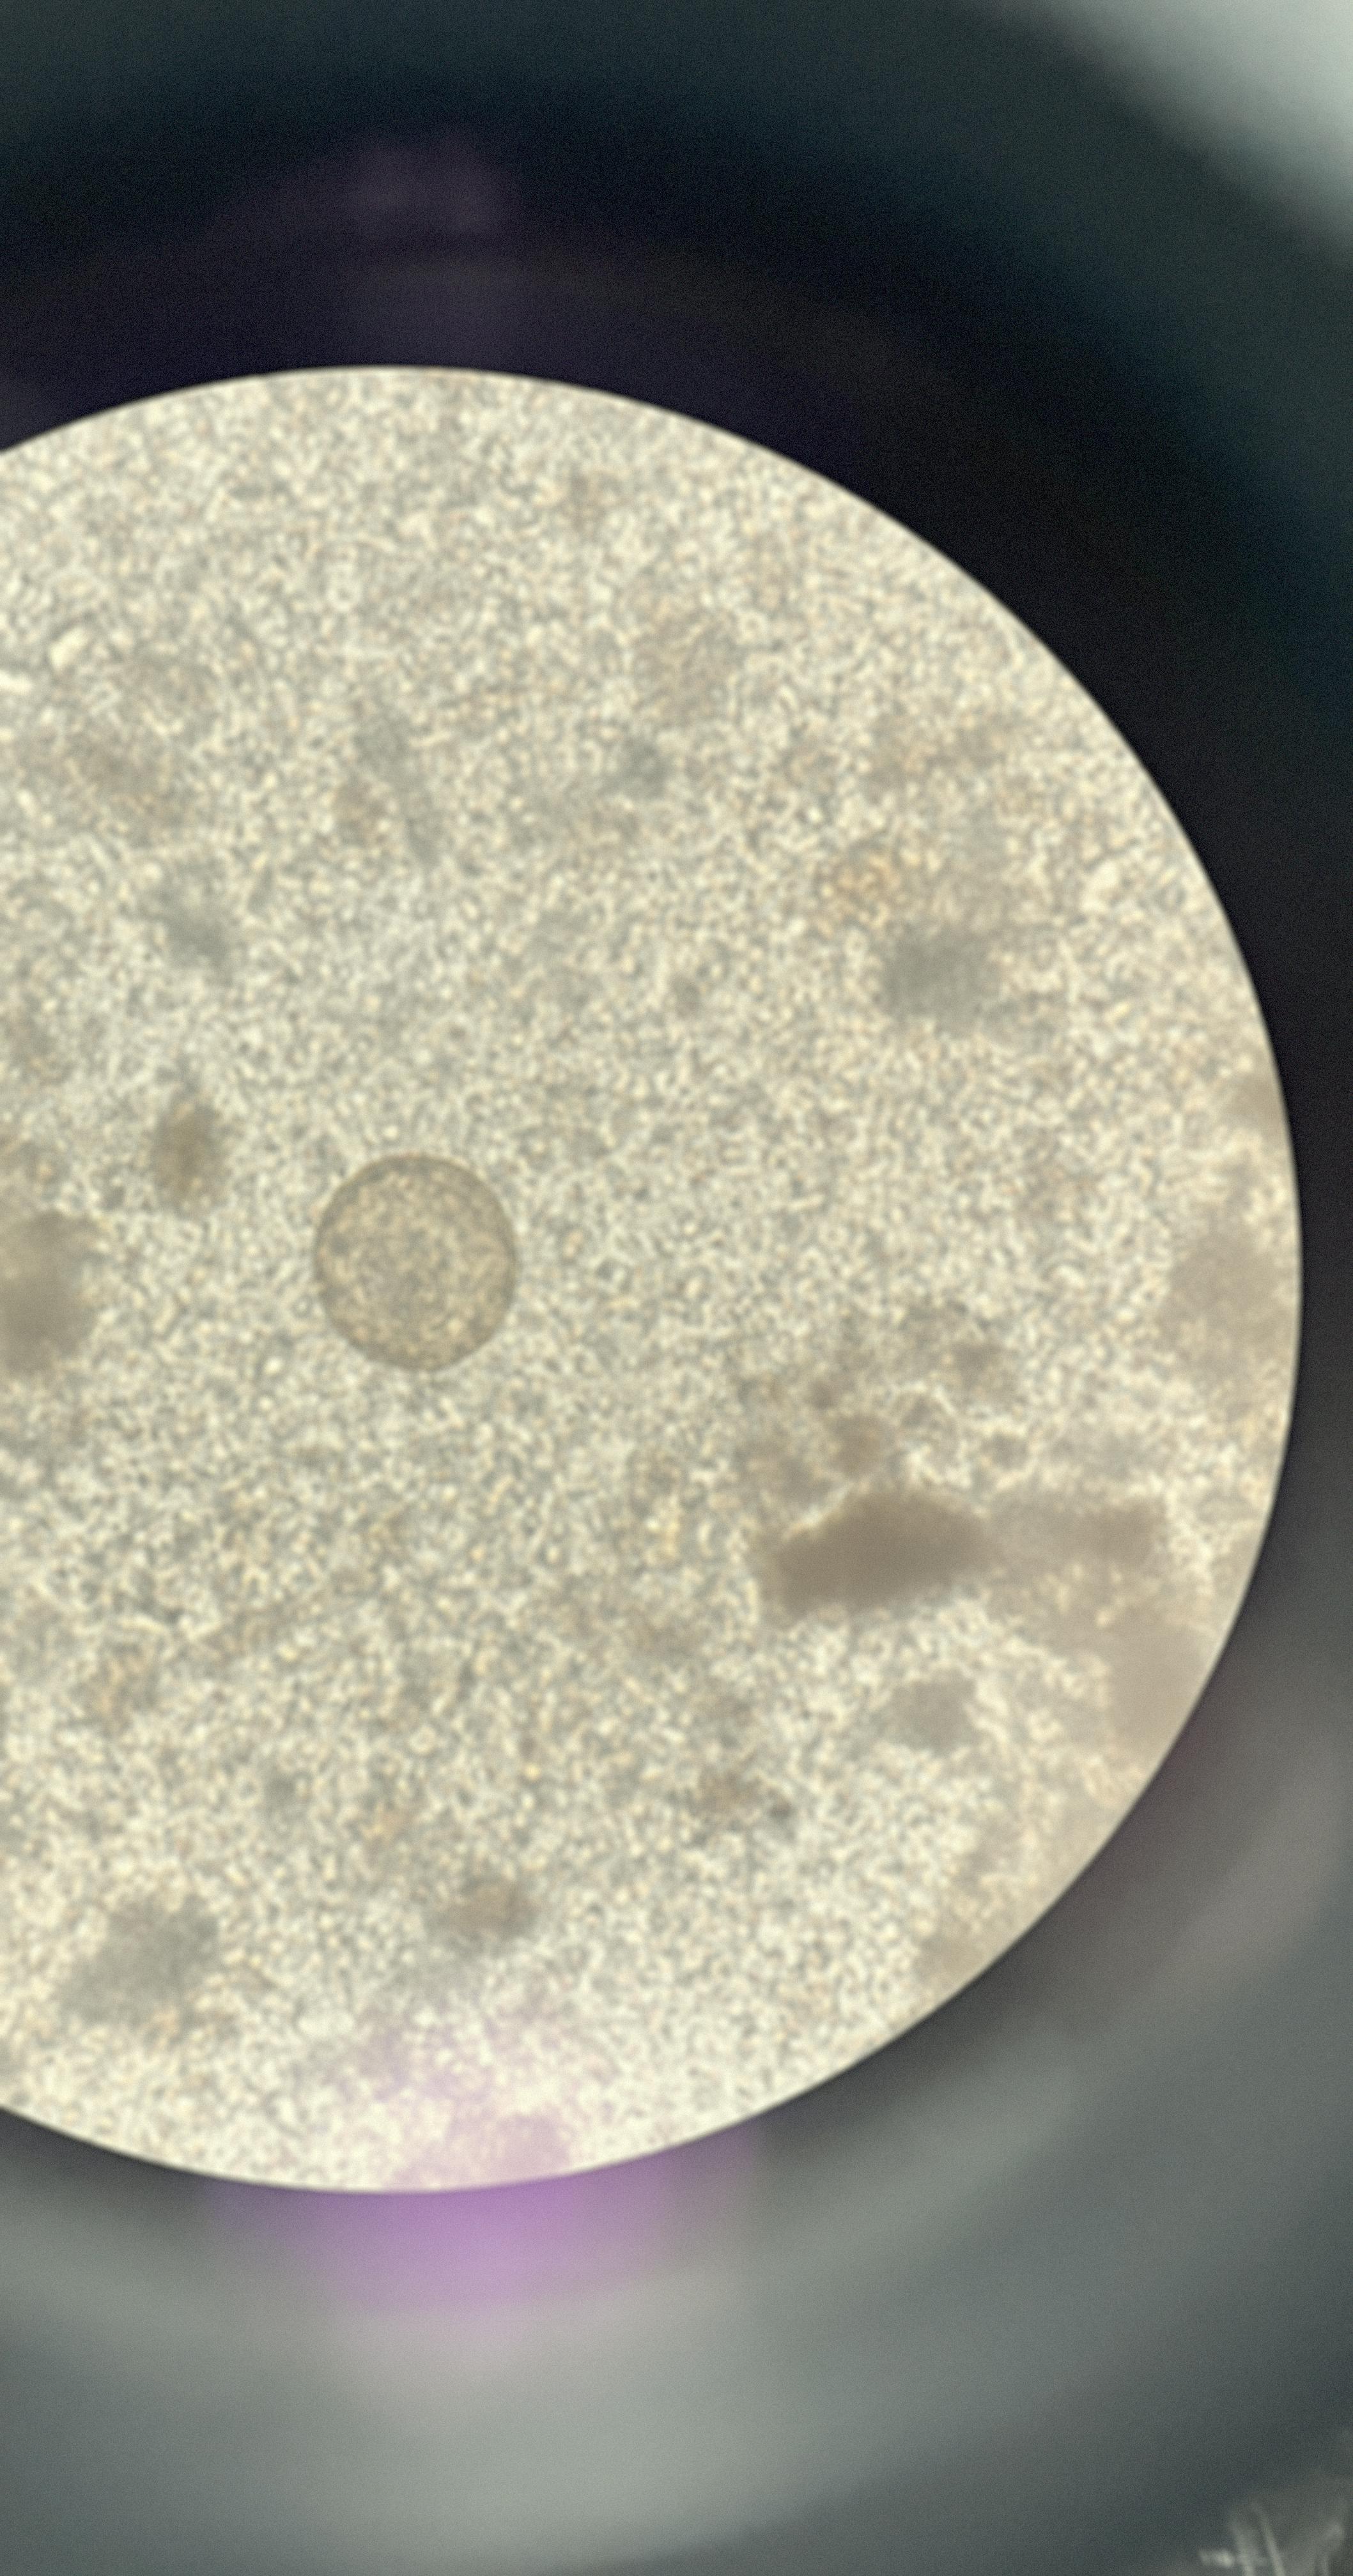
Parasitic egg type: Hymenolepis diminuta